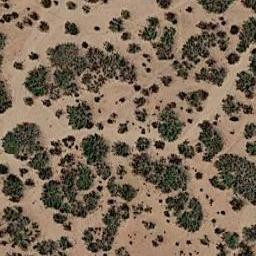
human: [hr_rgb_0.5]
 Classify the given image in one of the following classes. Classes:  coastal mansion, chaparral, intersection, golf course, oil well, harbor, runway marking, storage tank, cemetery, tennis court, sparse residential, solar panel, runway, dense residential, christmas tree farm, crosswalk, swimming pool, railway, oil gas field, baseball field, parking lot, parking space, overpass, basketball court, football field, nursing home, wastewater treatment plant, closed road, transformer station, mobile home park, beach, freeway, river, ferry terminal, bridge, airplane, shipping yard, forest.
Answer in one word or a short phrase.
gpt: chaparral